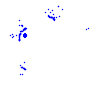
Particle: pion